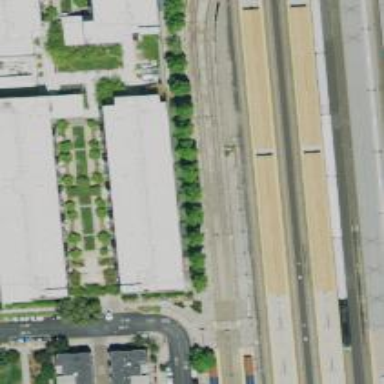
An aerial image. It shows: Light rail electrified with contact line.